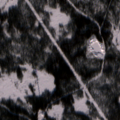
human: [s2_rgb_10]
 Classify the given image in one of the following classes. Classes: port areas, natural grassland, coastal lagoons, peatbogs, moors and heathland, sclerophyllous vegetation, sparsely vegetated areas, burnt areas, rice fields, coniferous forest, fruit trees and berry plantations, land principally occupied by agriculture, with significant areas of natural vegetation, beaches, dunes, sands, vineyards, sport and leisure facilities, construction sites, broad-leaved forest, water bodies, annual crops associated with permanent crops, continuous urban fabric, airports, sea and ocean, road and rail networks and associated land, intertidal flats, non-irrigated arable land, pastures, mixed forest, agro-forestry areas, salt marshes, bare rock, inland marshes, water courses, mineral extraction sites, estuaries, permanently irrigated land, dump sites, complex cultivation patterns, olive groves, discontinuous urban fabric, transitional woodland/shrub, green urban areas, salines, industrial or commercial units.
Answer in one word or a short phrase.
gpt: coniferous forest, mixed forest, transitional woodland/shrub